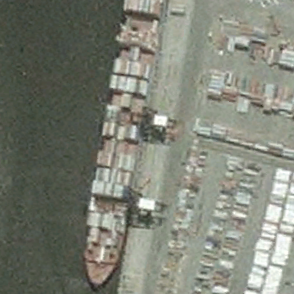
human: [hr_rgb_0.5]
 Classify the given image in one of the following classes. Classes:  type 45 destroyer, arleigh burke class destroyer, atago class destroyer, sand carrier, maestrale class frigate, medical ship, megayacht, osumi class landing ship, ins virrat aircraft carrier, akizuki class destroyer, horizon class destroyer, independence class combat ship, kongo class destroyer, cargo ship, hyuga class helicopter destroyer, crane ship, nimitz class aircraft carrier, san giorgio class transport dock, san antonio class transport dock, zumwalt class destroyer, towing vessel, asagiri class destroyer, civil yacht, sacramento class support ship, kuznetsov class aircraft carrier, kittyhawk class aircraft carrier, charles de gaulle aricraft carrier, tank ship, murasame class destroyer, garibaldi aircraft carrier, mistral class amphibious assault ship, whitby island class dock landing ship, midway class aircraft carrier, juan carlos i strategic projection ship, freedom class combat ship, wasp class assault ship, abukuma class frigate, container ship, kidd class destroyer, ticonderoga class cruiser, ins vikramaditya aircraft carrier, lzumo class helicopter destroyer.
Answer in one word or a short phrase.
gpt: Container ship